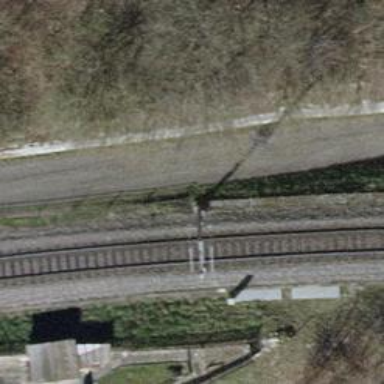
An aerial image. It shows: Railway signal.